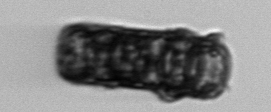
Label: Paralia_sulcata